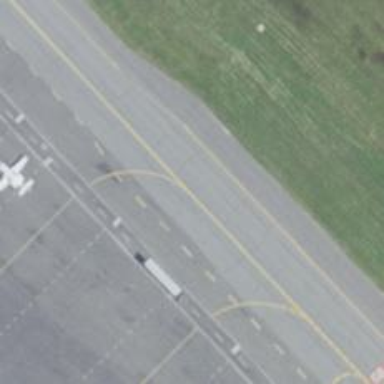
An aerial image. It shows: Taxiway at the airport with asphalt surface.